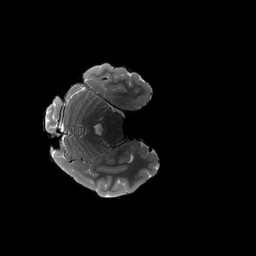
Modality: T2w
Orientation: axial
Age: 21
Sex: male
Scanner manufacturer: siemens
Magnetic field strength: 3 T
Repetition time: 3.2 s
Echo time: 0.564 s